Question: I created my database tables and bake as usual with CakePHP 3 but when I point my browser to some link it give me this errors:
> Error: SQLSTATE[42000]: Syntax error or access violation: 1064 You have an error in your SQL syntax; check the manual that corresponds to your MySQL server version for the right syntax to use near 'AS 'Users__contact person', Users.Phoneno AS 'Users__Phoneno', Users.email AS 'U' at line 1If you are using SQL keywords as table column names, you can enable identifier quoting for your database connection in config/app.php.
SQL Query:
'''
SELECT Users.id AS 'Users__id',
Users.name AS 'Users__name',
Users.address AS 'Users__address',
Users.contact person AS 'Users__contact person',
Users.Phoneno AS 'Users__Phoneno',
Users.email AS 'Users__email'
FROM users Users
LIMIT 20 OFFSET 0
'''

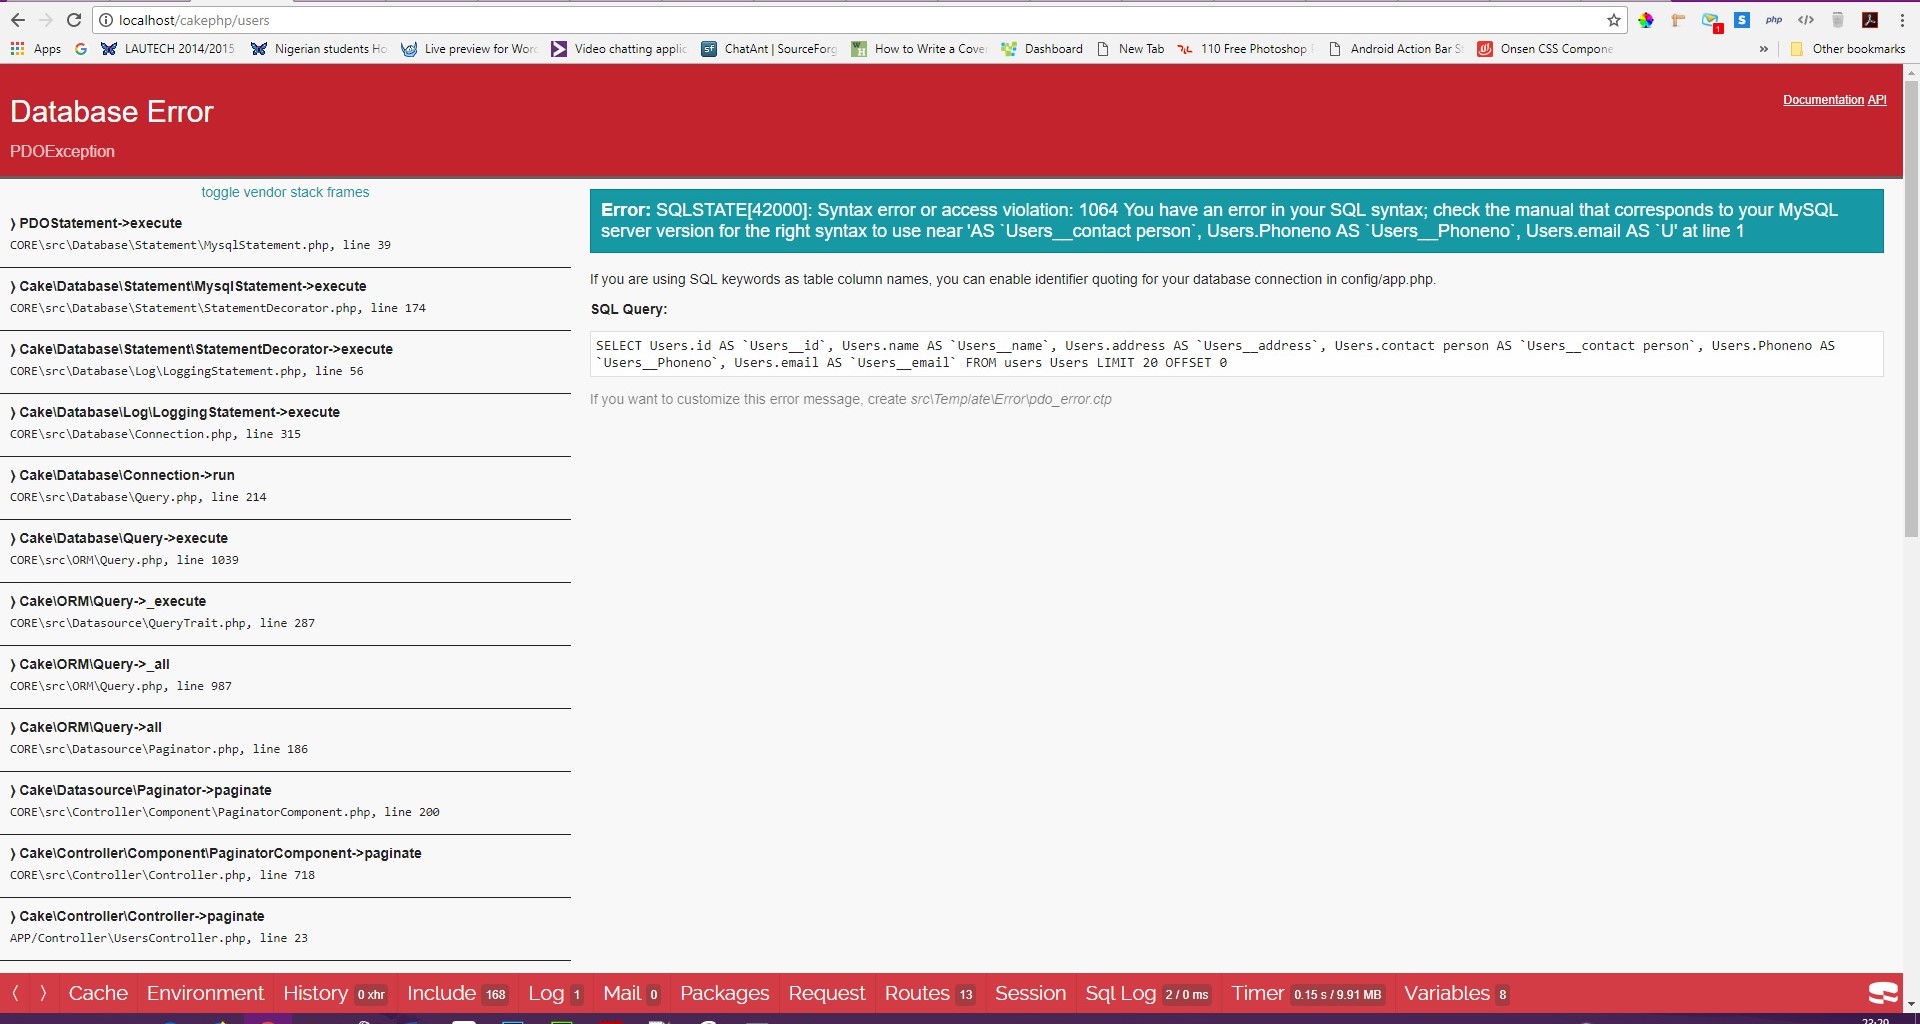
Answer: Thanks guys and @RiggsFolly nice to have observerd that in the SQL
The error was from the space in the column contact person instead of contactperson in the SQL